Question: I'm trying to understand the Leaks Instrument Tool that Xcode4 provides us. The screenshot below shows me a couple of leaks (I think). I was wondering how to read the Leaked object and diagnose where the leak is coming from. Anyone have any suggestions to what [NSPlaceholderMutableString ...] is? I don't have this declared anywhere in the program itself.

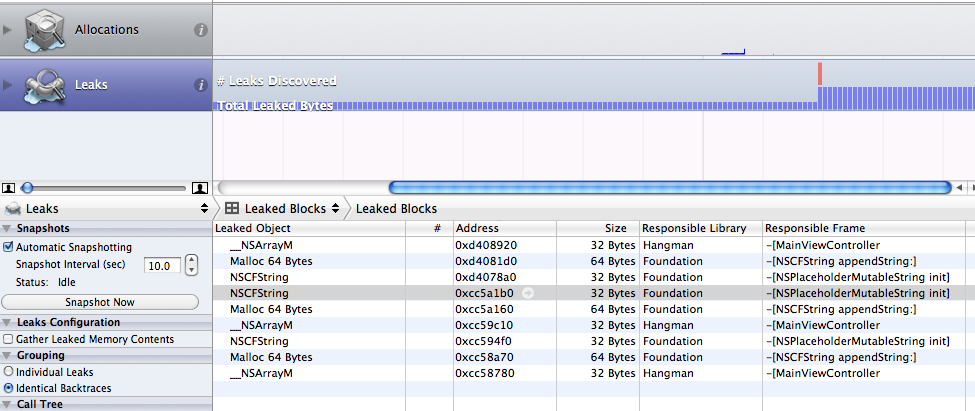
Answer: 1. NSPlaceholderMutableString is a private subclass of NSString, which is a class cluster.
2. See that small little arrow in a circle? Click it couple of times and you'll get to the code (if it's yours). (Last time there will be no arrow, just double-click the row)
3. Read carefully what the titles of the columns and navigation bar say. All info you needed is there ;)